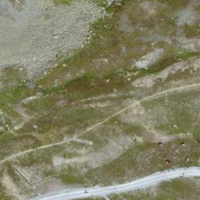
EUNIS habitat code: 26
Species observed at this site:
Gentiana brachyphylla